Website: home-depot
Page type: delivery-shipping
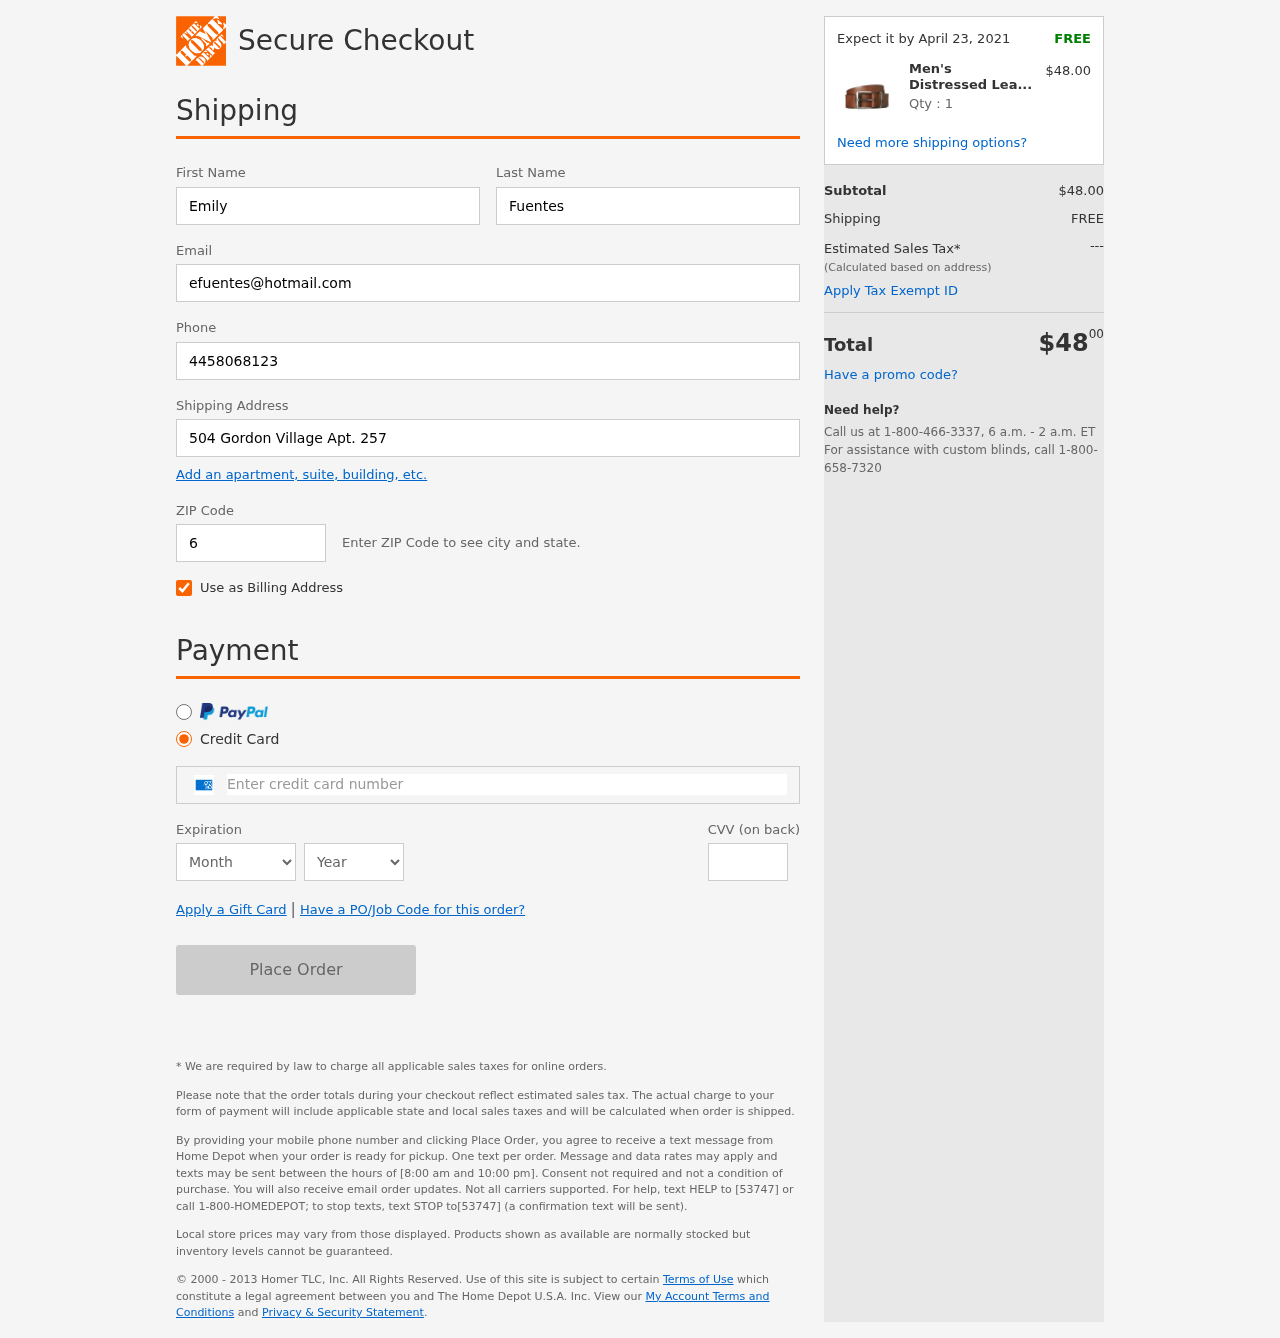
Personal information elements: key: PII_CARD_CVV
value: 5707
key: PII_CARD_EXPIRY_MONTH
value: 04
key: PII_CARD_EXPIRY_YEAR
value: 30
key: PII_CARD_NUMBER
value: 3799 6693 9356 825
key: PII_EMAIL
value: efuentes@hotmail.com
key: PII_FIRSTNAME
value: Emily
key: PII_LASTNAME
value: Fuentes
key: PII_PHONE
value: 4458068123
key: PII_POSTCODE
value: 61108
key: PII_STREET
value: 504 Gordon Village Apt. 257
Product elements: key: PRODUCT1_NAME
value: Men's Distressed Leather Casual Belt
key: PRODUCT1_PRICE
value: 48
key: PRODUCT1_QUANTITY
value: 1
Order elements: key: ORDER_DELIVERY_DATE
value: Expect it by April 23, 2021
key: ORDER_SUBTOTAL
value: $48.00
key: ORDER_SHIPPING_COST
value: FREE
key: ORDER_TOTAL
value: $4800